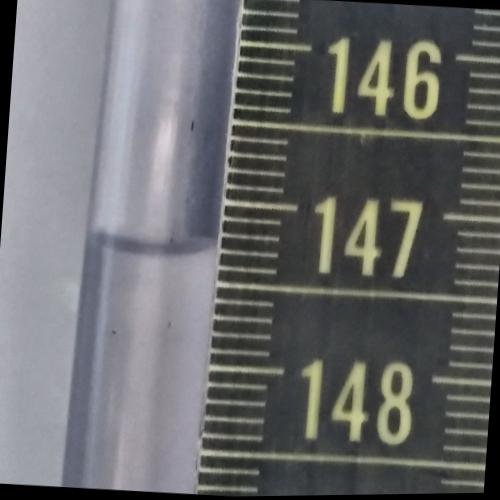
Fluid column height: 147.3 cm